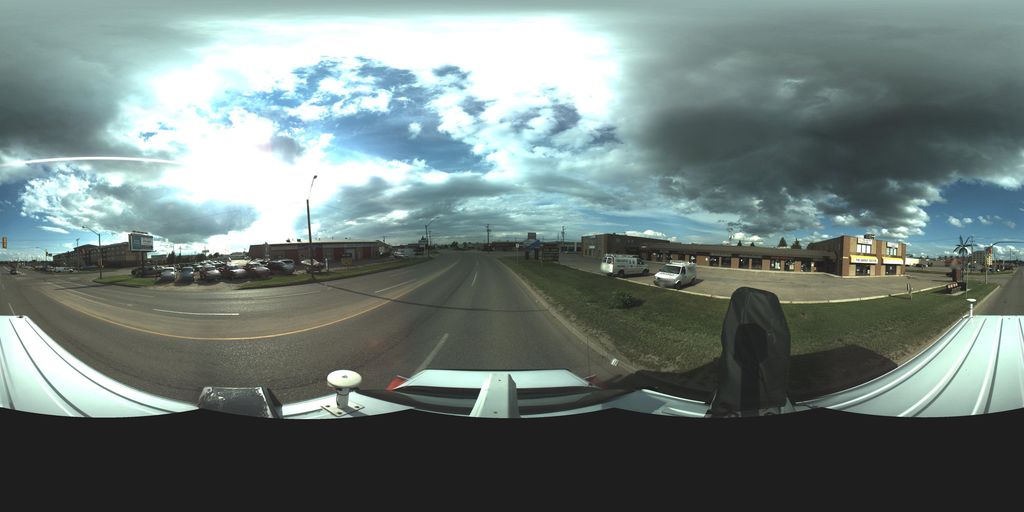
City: saskatoon